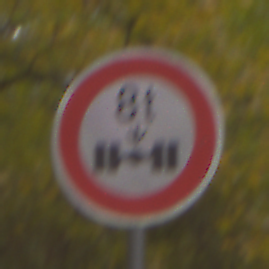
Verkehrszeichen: TatsaechlicheAchslast
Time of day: Midday
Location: Outdoor (Nature)
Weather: Overcast
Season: NotSpecified
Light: Natural